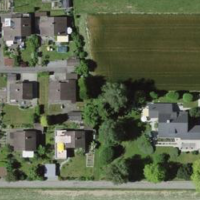
EUNIS habitat code: 55
Species observed at this site:
Helianthus annuus
Prunus spinosa